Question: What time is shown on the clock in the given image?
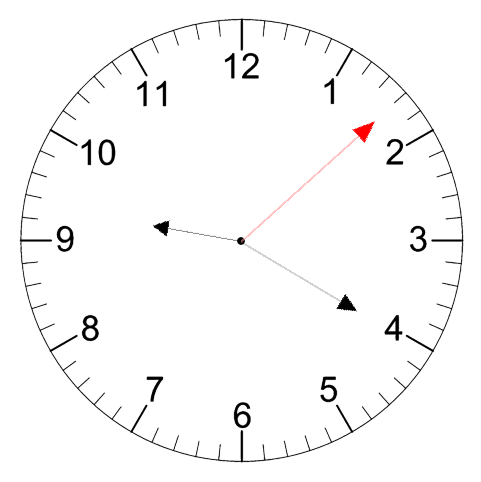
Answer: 09:20:08